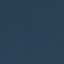
Land use / land cover class: SeaLake